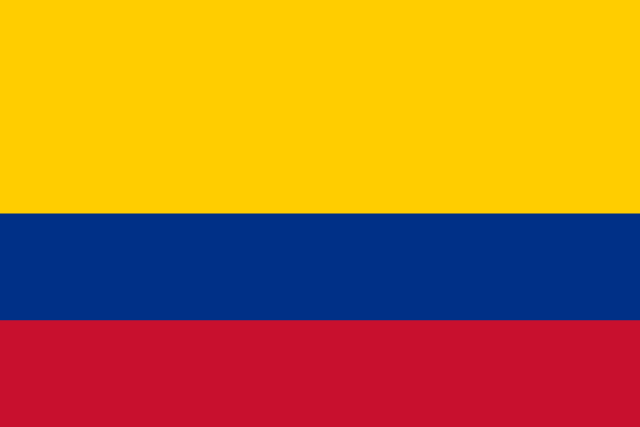
Country: Colombia
Country code: co